Question: I'm using jquery with twitter bootstrap for layout. When i try to set input field type to 'email' to make it easier to be filled from mobile devices - field gets highlight:

The question is how can i turn it off?
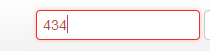
Answer: I don't know whether you are editing the 'CSS' directly, or working on the 'LESS' version,
However the code for that bit of hilighting is here:
<URL>
If you are editing the 'CSS' directly, look for this block of code in the 'CSS':